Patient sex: M
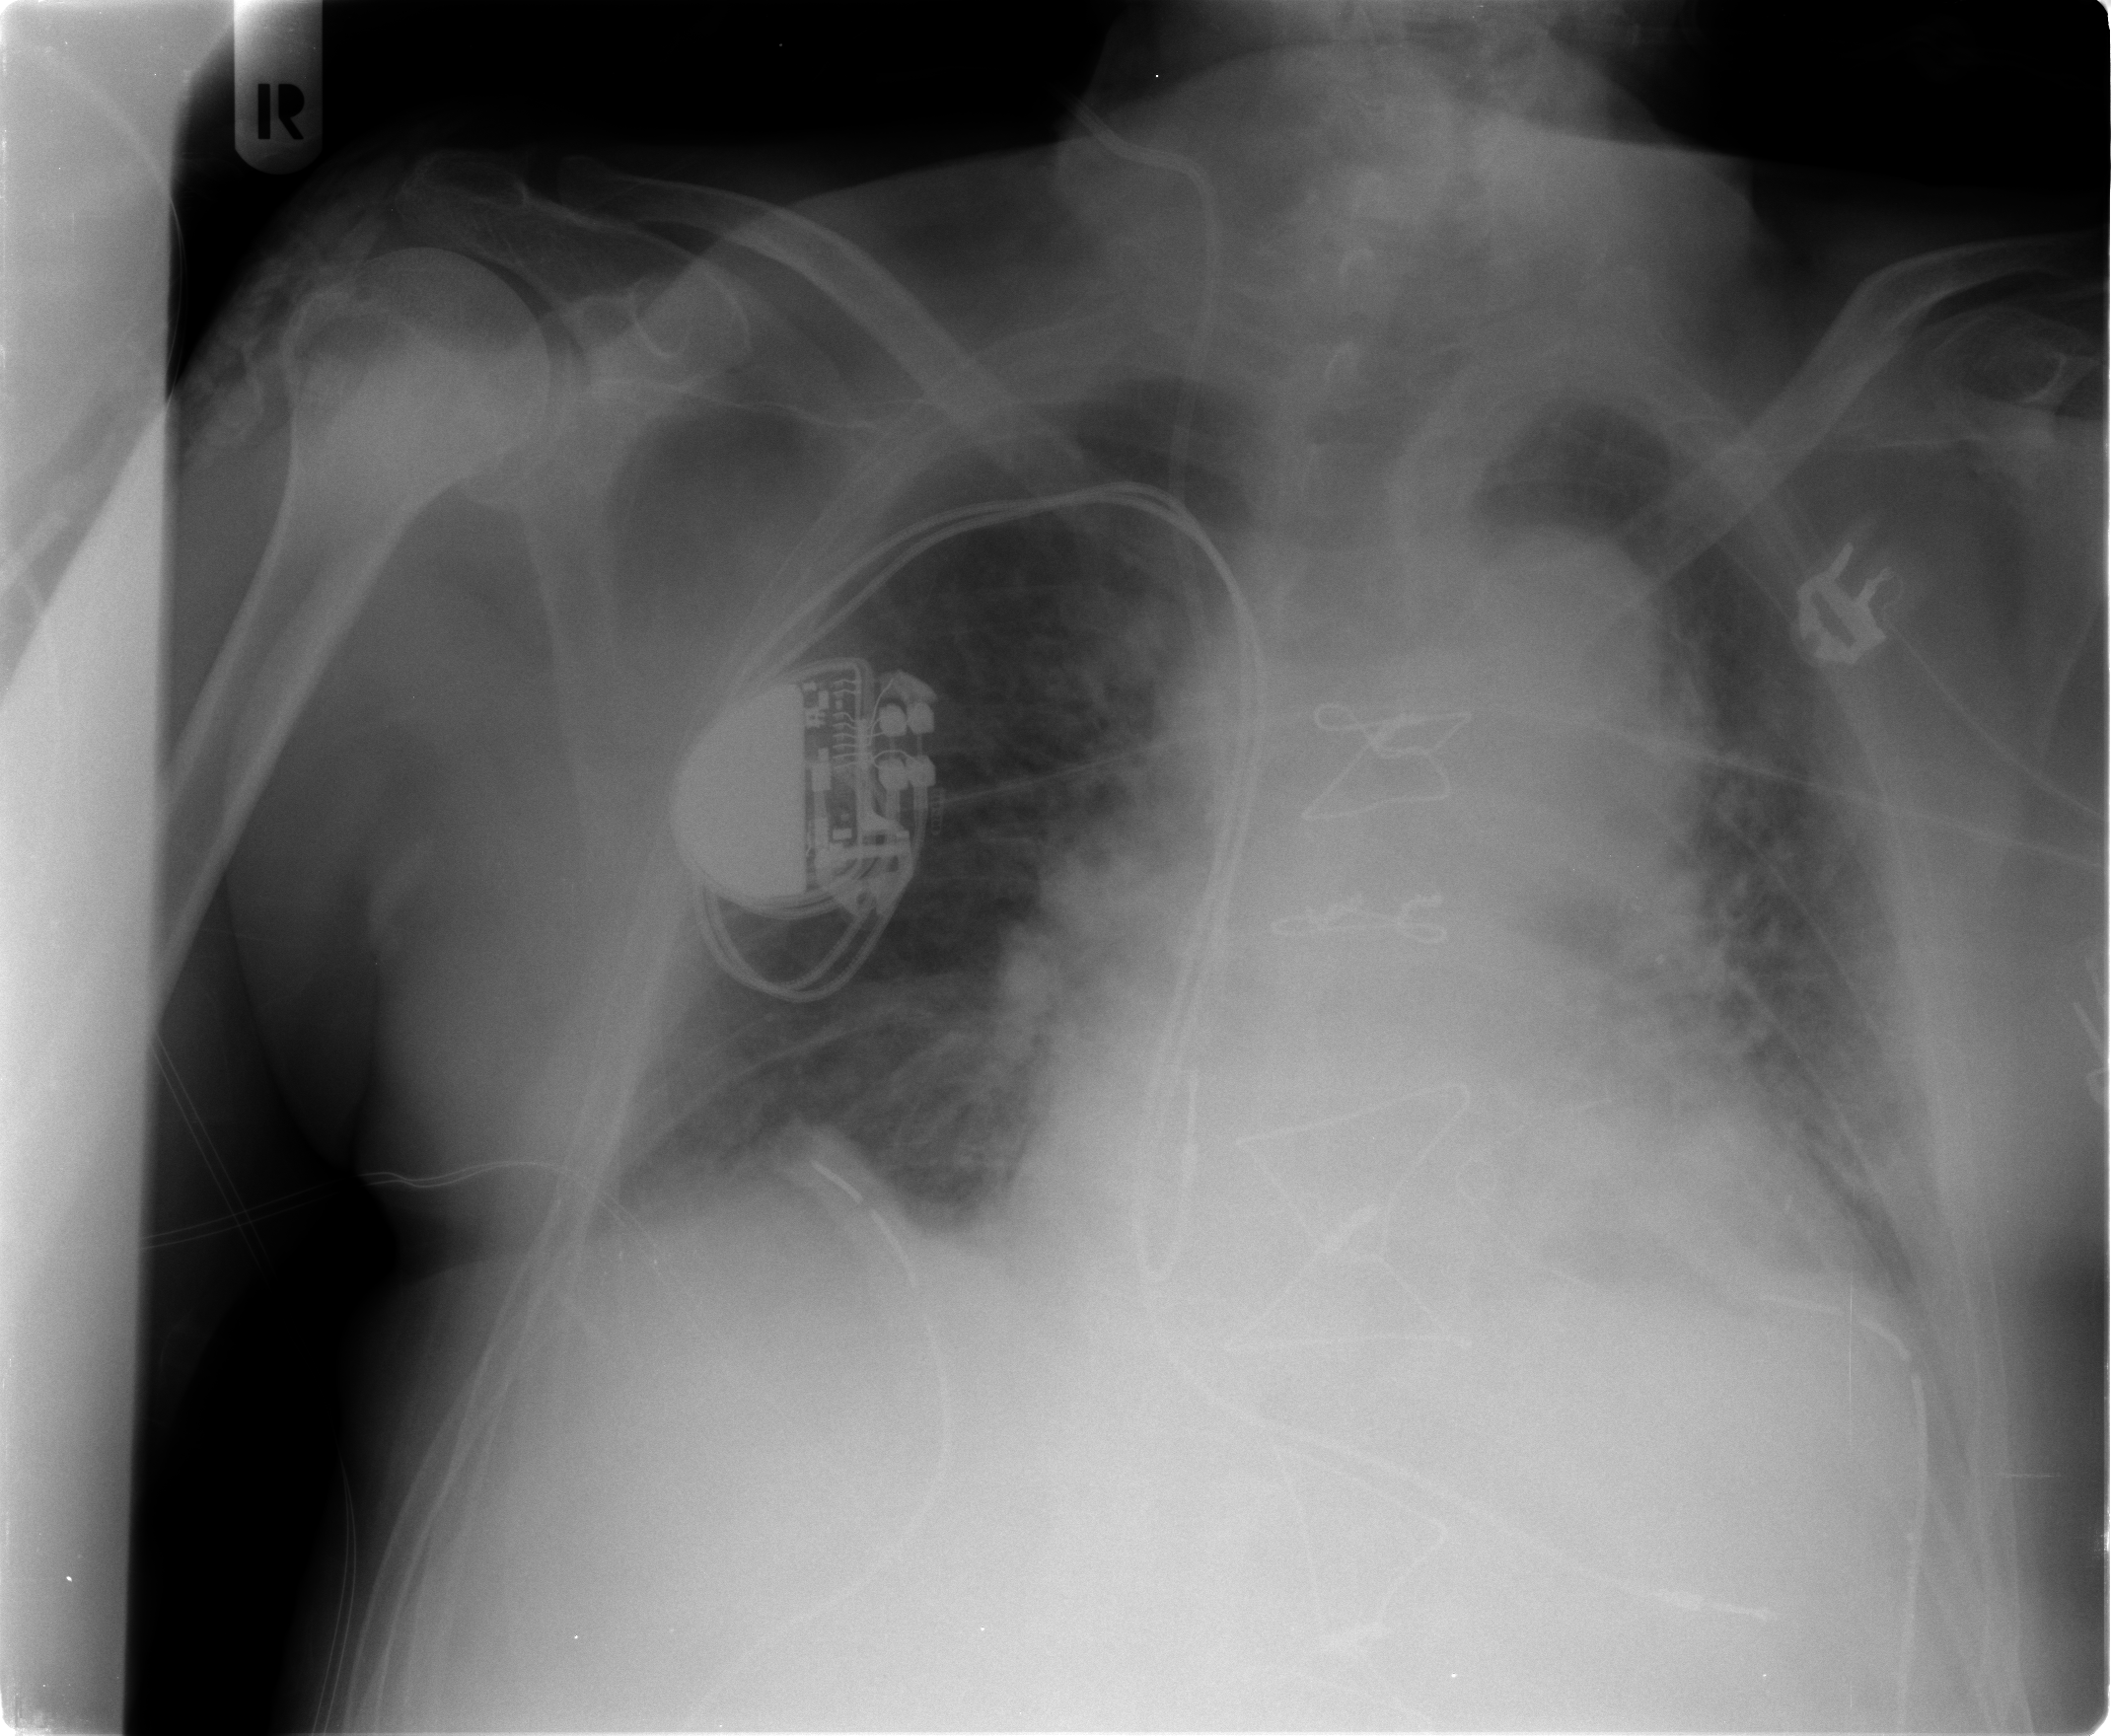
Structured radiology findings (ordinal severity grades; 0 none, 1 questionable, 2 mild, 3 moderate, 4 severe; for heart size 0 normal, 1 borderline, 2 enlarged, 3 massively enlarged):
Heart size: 2
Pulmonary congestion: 2
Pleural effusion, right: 0
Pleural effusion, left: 1
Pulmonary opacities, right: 0
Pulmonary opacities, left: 2
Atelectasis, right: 2
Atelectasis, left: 2